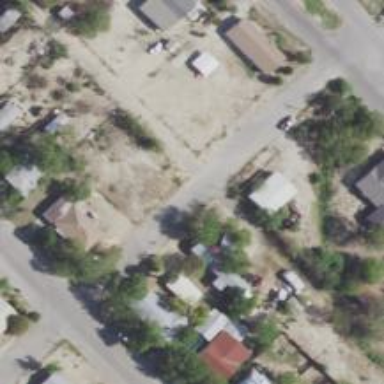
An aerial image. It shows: Alley classified as service road.